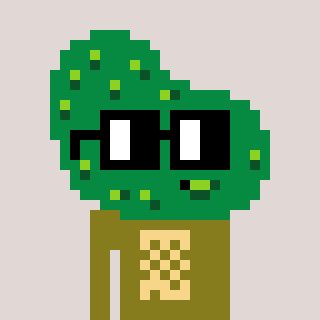
a pixel art character with square black glasses, a pickle-shaped head and a gunk-colored body on a warm background